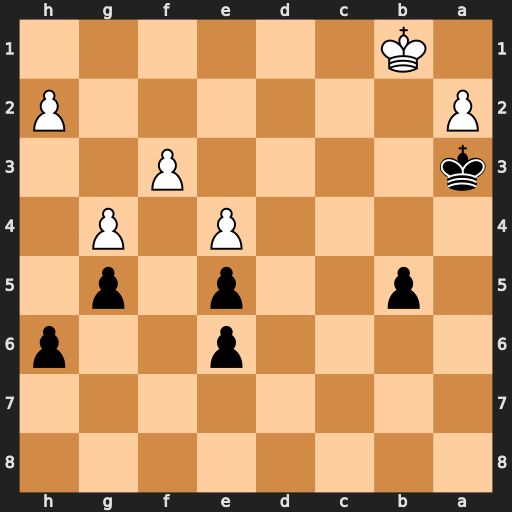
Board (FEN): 8/8/4p2p/1p2p1p1/4P1P1/k4P2/P6P/1K6
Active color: b
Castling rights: -
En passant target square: -
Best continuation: b4 Ka1 b3 axb3 Kxb3 Kb1 Kc3